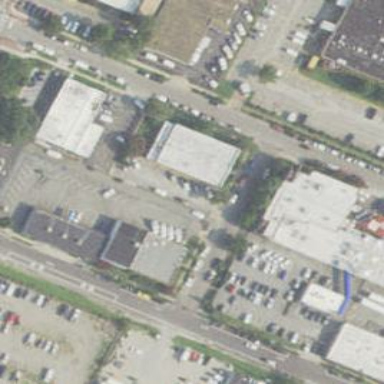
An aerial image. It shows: Commercial area that includes television studio.